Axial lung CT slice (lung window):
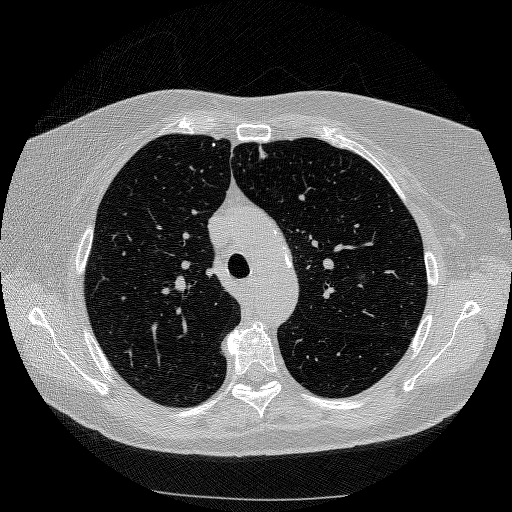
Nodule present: yes
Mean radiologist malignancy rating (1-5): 3